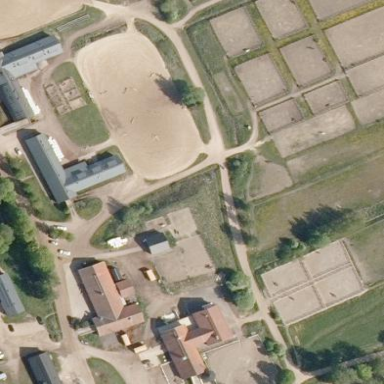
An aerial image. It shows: Equestrian pitch with sandy surface for leisure land.